Question: I am having an issue where when I create several UIImageViews programmatically and give them the frame of the main view they end up being half the size. I am building the app in the simulator on a 3.5in retina screen. I checked the frame of the main view and it is (in Landscape) 480pts wide, 320pts high and the origin is at (0,0). It should fill the same part of the screen as the main view (blue in the image below). I'm sure I'm missing something super simple but I just don't see it and searching around for a bit hasn't yielded an answers.
Thanks in advance for your help.

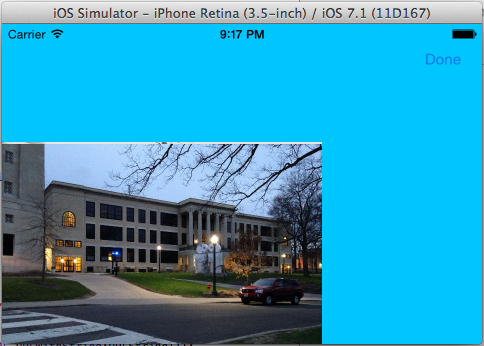
Answer: First : You need set contentMode for imageView
'''
imageView.contentMode = UIViewContentModeScaleAspectFill;
'''
Second : Set imageFrame frame by view bounds
'''
imageView.frame = self.view.bounds;
'''
Third : You use Auto layout